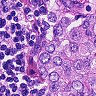
Metastatic tissue present: yes